Question: I want to developer a project where the HTML page real time updates where. So I started to search in internet and I found only this working example: <URL>
Then I tried to adapt it to my project. Let me first explain it with some code.
This is a part of my database diagram:

And here some code:
'''
[Table("Devices")]
public class Device
{
[Key]
public long DeviceId { get; set; }
[DisplayName("Modello")]
public long ModelId { get; set; }
[DisplayName("Fornitore")]
public long SupplierId { get; set; }
[DisplayName("Numero di serie")]
[StringLength(50)]
[Required(AllowEmptyStrings = false, ErrorMessage = "E' richiesto un numero di serie")]
public string SerialNumber { get; set; }
[DisplayName("Codice fornitore")]
[StringLength(50)]
public string SupplierCode { get; set; }
[DisplayName("Data di acquisto")]
public DateTime DatePurchase { get; set; }
public virtual Model Model { get; set; }
public virtual Supplier Supplier { get; set; }
}
[Table("DeviceTypes")]
public class DeviceType
{
[Key]
public long DeviceTypeId { get; set; }
[DisplayName("Tipo dispositivo")]
[StringLength(50)]
[Required(AllowEmptyStrings = false, ErrorMessage = "E' richiesto un tipo dispositivo")]
public string Name { get; set; }
}
[Table("HttpPop3")]
public class HttpPop3
{
[Key]
public long ID { get; set; }
public long DeviceId { get; set; }
[DisplayName("Mittente")]
[StringLength(50)]
[Required]
public string sms_num { get; set; }
[DisplayName("Data")]
[StringLength(50)]
[Required]
public string sms_date { get; set; }
[DisplayName("Testo")]
[StringLength(255)]
[Required]
public string sms_text { get; set; }
[DisplayName("Code")]
[StringLength(50)]
public string sms_code { get; set; }
public virtual Device Device { get; set; }
}
[Table("Models")]
public class Model
{
[Key]
public long ModelId { get; set; }
[DisplayName("Prodotto")]
public long ProductId { get; set; }
[DisplayName("Tipo dispositivo")]
public long DeviceTypeId { get; set; }
[DisplayName("Modello")]
[StringLength(50)]
[Required(AllowEmptyStrings = false, ErrorMessage = "E' richiesto un modello")]
public string Name { get; set; }
public virtual Product Product { get; set; }
public virtual DeviceType DeviceType { get; set; }
}
[Table("Products")]
public class Product
{
[Key]
public long ProductId { get; set; }
[DisplayName("Produttore")]
public long VendorId { get; set; }
[DisplayName("Prodotto")]
[StringLength(50)]
[Required(AllowEmptyStrings = false, ErrorMessage = "E' richiesto un prodotto")]
public string Name { get; set; }
public virtual Vendor Vendor { get; set; }
}
[Table("Suppliers")]
public class Supplier
{
[Key]
public long SupplierId { get; set; }
[DisplayName("Fornitore")]
[StringLength(50)]
[Required(AllowEmptyStrings = false, ErrorMessage = "E' richiesto un fornitore")]
public string Name { get; set; }
[DisplayName("Indirizzo")]
[StringLength(50)]
public string Address { get; set; }
[DisplayName("Numero civico")]
[StringLength(10)]
public string Number { get; set; }
[DisplayName("Telefono")]
[StringLength(50)]
public string Phone { get; set; }
[DisplayName("Fax")]
[StringLength(50)]
public string Fax { get; set; }
[DisplayName("Email")]
[StringLength(50)]
public string Email { get; set; }
}
[Table("Vendors")]
public class Vendor
{
[Key]
public long VendorId { get; set; }
[DisplayName("Produttore")]
[StringLength(50)]
[Required(AllowEmptyStrings = false, ErrorMessage = "E' richiesto un produttore")]
public string Name { get; set; }
}
public class iCareEntities : DbContext
{
public DbSet<Supplier> Suppliers { get; set; }
public DbSet<DeviceType> DeviceTypes { get; set; }
public DbSet<Vendor> Vendors { get; set; }
public DbSet<Product> Products { get; set; }
public DbSet<Model> Models { get; set; }
public DbSet<Device> Devices { get; set; }
public DbSet<HttpPop3> HttpPop3s { get; set; }
}
public class HttpPop3Repository
{
iCareEntities db = new iCareEntities();
string connString = ConfigurationManager.ConnectionStrings["iCareEntities"].ConnectionString;
public IEnumerable<HttpPop3> GetAllMessages()
{
//This method doesn't work
List<HttpPop3> messages = new List<HttpPop3>();
using (var connection = new SqlConnection(connString))
{
connection.Open();
using (SqlCommand command = new SqlCommand(@"SELECT [Mittente], [Data], [Testo], [Code] FROM [iCare].[dbo].[HttpPop3View] ORDER BY [Data] DESC", connection))
{
command.Notification = null;
SqlDependency dependency = new SqlDependency(command);
dependency.OnChange += new OnChangeEventHandler(dependency_OnChange);
if (connection.State == ConnectionState.Closed)
connection.Open();
var reader = command.ExecuteReader();
while (reader.Read())
{
messages.Add(new HttpPop3 { sms_num = (string)reader["Mittente"], sms_date = (string)reader["Data"], sms_text = (string)reader["Testo"], sms_code = (string)reader["Code"] });
}
}
}
return messages;
}
private void dependency_OnChange(object sender, SqlNotificationEventArgs e)
{
if (e.Type == SqlNotificationType.Change)
{
MyHub.SendMessages();
}
}
}
[HubMethodName("sendMessages")]
public static void SendMessages()
{
IHubContext context = GlobalHost.ConnectionManager.GetHubContext<MyHub>();
context.Clients.All.updateMessages();
}
'''
'HttpPop3' is a SMS machine that makes a POST when it receives a message.
My goal is to make a real time update of the view when a new message is inserted in the 'HttpPop3' table. Here the code-behind where the machine makes POST:
'''
public partial class _0090C2E7BD56 : System.Web.UI.Page
{
private iCareEntities db = new iCareEntities();
protected void Page_Load(object sender, EventArgs e)
{
if (Request["sms_num"] != null && Request["sms_date"] != null && Request["sms_text"] != null)
{
iCare.Models.HttpPop3 httppop3 = new iCare.Models.HttpPop3
{
// 0090C2E7BD56 is the serial number of the machine a 1 is its primary key in Devices table
DeviceId = 1,
sms_num = Request["sms_num"],
sms_date = Request["sms_date"],
sms_text = Request["sms_text"],
sms_code = Request["sms_code"]
};
db.HttpPop3s.Add(httppop3);
db.SaveChanges();
}
}
}
'''
And this works, when a message arrives I have a new row in my table.
After I generated a 'HttpPop3Controller' with views:
'''
public class HttpPop3Controller : Controller
{
private iCareEntities db = new iCareEntities();
// GET: /HttpPop3/
public ActionResult Index()
{
var httppop3s = db.HttpPop3s.Include(h => h.Device);
return View(httppop3s.ToList());
}
// GET: /HttpPop3/Details/5
public ActionResult Details(long? id)
{
if (id == null)
{
return new HttpStatusCodeResult(HttpStatusCode.BadRequest);
}
HttpPop3 httppop3 = db.HttpPop3s.Find(id);
if (httppop3 == null)
{
return HttpNotFound();
}
return View(httppop3);
}
// GET: /HttpPop3/Create
public ActionResult Create()
{
ViewBag.DeviceId = new SelectList(db.Devices, "DeviceId", "SerialNumber");
return View();
}
// POST: /HttpPop3/Create
// Per proteggere da attacchi di overposting, abilitare le proprieta a cui eseguire il binding.
// Per ulteriori dettagli, vedere http://go.microsoft.com/fwlink/?LinkId=317598.
[HttpPost]
[ValidateAntiForgeryToken]
public ActionResult Create([Bind(Include="ID,DeviceId,sms_num,sms_date,sms_text,sms_code")] HttpPop3 httppop3)
{
if (ModelState.IsValid)
{
db.HttpPop3s.Add(httppop3);
db.SaveChanges();
return RedirectToAction("Index");
}
ViewBag.DeviceId = new SelectList(db.Devices, "DeviceId", "SerialNumber", httppop3.DeviceId);
return View(httppop3);
}
// GET: /HttpPop3/Edit/5
public ActionResult Edit(long? id)
{
if (id == null)
{
return new HttpStatusCodeResult(HttpStatusCode.BadRequest);
}
HttpPop3 httppop3 = db.HttpPop3s.Find(id);
if (httppop3 == null)
{
return HttpNotFound();
}
ViewBag.DeviceId = new SelectList(db.Devices, "DeviceId", "SerialNumber", httppop3.DeviceId);
return View(httppop3);
}
// POST: /HttpPop3/Edit/5
// Per proteggere da attacchi di overposting, abilitare le proprieta a cui eseguire il binding.
// Per ulteriori dettagli, vedere http://go.microsoft.com/fwlink/?LinkId=317598.
[HttpPost]
[ValidateAntiForgeryToken]
public ActionResult Edit([Bind(Include="ID,DeviceId,sms_num,sms_date,sms_text,sms_code")] HttpPop3 httppop3)
{
if (ModelState.IsValid)
{
db.Entry(httppop3).State = EntityState.Modified;
db.SaveChanges();
return RedirectToAction("Index");
}
ViewBag.DeviceId = new SelectList(db.Devices, "DeviceId", "SerialNumber", httppop3.DeviceId);
return View(httppop3);
}
// GET: /HttpPop3/Delete/5
public ActionResult Delete(long? id)
{
if (id == null)
{
return new HttpStatusCodeResult(HttpStatusCode.BadRequest);
}
HttpPop3 httppop3 = db.HttpPop3s.Find(id);
if (httppop3 == null)
{
return HttpNotFound();
}
return View(httppop3);
}
// POST: /HttpPop3/Delete/5
[HttpPost, ActionName("Delete")]
[ValidateAntiForgeryToken]
public ActionResult DeleteConfirmed(long id)
{
HttpPop3 httppop3 = db.HttpPop3s.Find(id);
db.HttpPop3s.Remove(httppop3);
db.SaveChanges();
return RedirectToAction("Index");
}
public ActionResult GetMessages()
{
HttpPop3Repository httpPop3Repository = new HttpPop3Repository();
return PartialView("_HttpPop3List", httpPop3Repository.GetAllMessages());
}
protected override void Dispose(bool disposing)
{
if (disposing)
{
db.Dispose();
}
base.Dispose(disposing);
}
}
'''
I don't know why in there is also the column [Devices].[SerialNumber] but for me is OK, it helps me to identify which machine received the message.
Here the Index.cshtml that I modified like in the example:
'''
@model IEnumerable<iCare.Models.HttpPop3>
@{
ViewBag.Title = "Index";
}
<div class="row">
<div class="col-md-12">
<div id="httpPop3Table"></div>
</div>
</div>
@section Scripts{
<script src="/Scripts/jquery.signalR-2.1.1.js"></script>
<!--Reference the autogenerated SignalR hub script. -->
<script src="/signalr/hubs"></script>
<script type="text/javascript">
$(function () {
// Declare a proxy to reference the hub.
var notifications = $.connection.myHub;
//debugger;
// Create a function that the hub can call to broadcast messages.
notifications.client.updateMessages = function () {
GetAllMessages()
};
// Start the connection.
$.connection.hub.start().done(function () {
alert("connection started")
GetAllMessages();
}).fail(function (e) {
alert(e);
});
});
function GetAllMessages() {
var tbl = $('#httpPop3Table');
$.ajax({
url: '/HttpPop3/GetMessages',
contentType: 'application/html ; charset:utf-8',
type: 'GET',
dataType: 'html'
}).success(function (result) {
tbl.empty().append(result);
}).error(function () {
});
}
</script>
}
'''
OK, now the problem. This is my HttpPop3Repository:
'''
public class HttpPop3Repository
{
iCareEntities db = new iCareEntities();
string connString = ConfigurationManager.ConnectionStrings["iCareEntities"].ConnectionString;
public IEnumerable<HttpPop3> GetAllMessages()
{
//This method doesn't work
List<HttpPop3> messages = new List<HttpPop3>();
using (var connection = new SqlConnection(connString))
{
connection.Open();
using (SqlCommand command = new SqlCommand(@"SELECT [Mittente], [Data], [Testo], [Code] FROM [iCare].[dbo].[HttpPop3View] ORDER BY [Data] DESC", connection))
{
command.Notification = null;
SqlDependency dependency = new SqlDependency(command);
dependency.OnChange += new OnChangeEventHandler(dependency_OnChange);
if (connection.State == ConnectionState.Closed)
connection.Open();
var reader = command.ExecuteReader();
while (reader.Read())
{
messages.Add(new HttpPop3 { sms_num = (string)reader["Mittente"], sms_date = (string)reader["Data"], sms_text = (string)reader["Testo"], sms_code = (string)reader["Code"] });
}
}
}
return messages;
}
private void dependency_OnChange(object sender, SqlNotificationEventArgs e)
{
if (e.Type == SqlNotificationType.Change)
{
MyHub.SendMessages();
}
}
}
'''
How can I set the SerialNumber column if the HttpPop3 class doesn't have this property?
Thank you
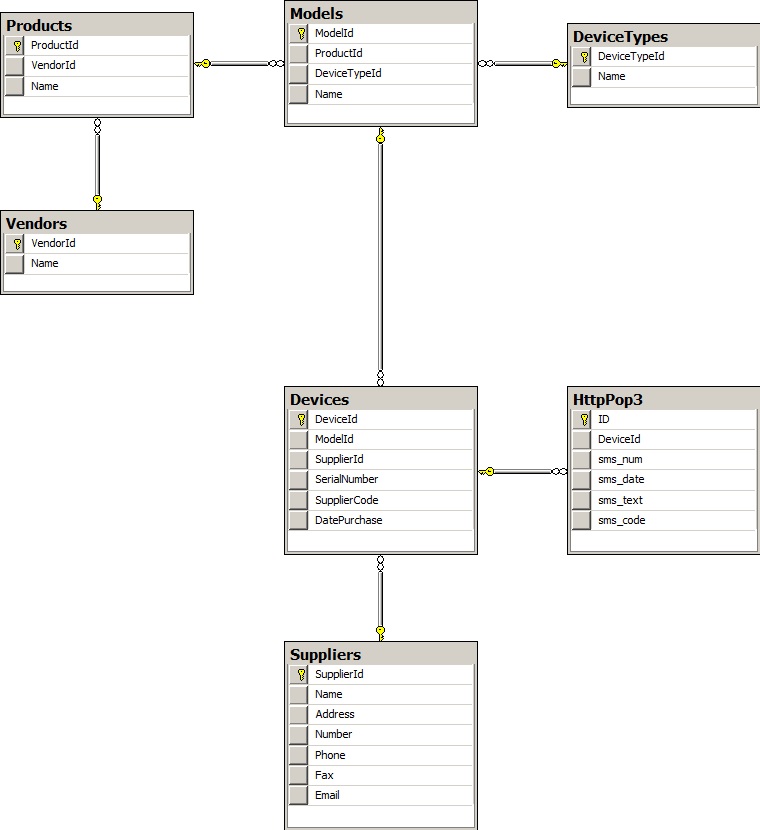
Answer: So, someone in another forum suggested me this workaround. I added an VendorName variable in the Product class with the attribute [NotMapped]:
'''
[Table("Products")]
public class Product
{
[Key]
[DisplayName("ID Prodotto")]
public long ProductID { get; set; }
[DisplayName("ID Produttore")]
public long VendorID { get; set; }
[DisplayName("Prodotto")]
[StringLength(50)]
[Required(AllowEmptyStrings = false, ErrorMessage = "E' richiesto un prodotto")]
public string Name { get; set; }
public virtual Vendor Vendor { get; set; }
[NotMapped]
[DisplayName("Produttore")]
public string VendorName { get; set; }
}
'''
And my GetAllProducts method became:
'''
public IEnumerable<Product> GetAllProducts()
{
List<Product> products = new List<Product>();
using (var connection = new SqlConnection(connString))
{
StringBuilder query = new StringBuilder();
query.Append("SELECT dbo.Products.ProductID, dbo.Vendors.Name AS VendorName, dbo.Products.Name AS ProductName ");
query.Append("FROM dbo.Products ");
query.Append("INNER JOIN dbo.Vendors ON dbo.Products.VendorID = dbo.Vendors.VendorID");
connection.Open();
using (SqlCommand command = new SqlCommand(query.ToString(), connection))
{
command.Notification = null;
SqlDependency dependency = new SqlDependency(command);
dependency.OnChange += new OnChangeEventHandler(dependency_OnChange);
if (connection.State == ConnectionState.Closed)
connection.Open();
var reader = command.ExecuteReader();
while (reader.Read())
{
products.Add(new Product { ProductID = (long)reader["ProductID"], VendorName = (string)reader["VendorName"], Name = (string)reader["ProductName"] });
}
}
}
return products;
}
'''
So I've a VendorName where assign the value and I don't get the error 'column not exists'.
To write the Sql query I use the SQL Server Management Studio views designer and it works.
I have already some problem.
Everything works if all the columns are filled. If have some null value I can't get anything from database.
How can I solve it?